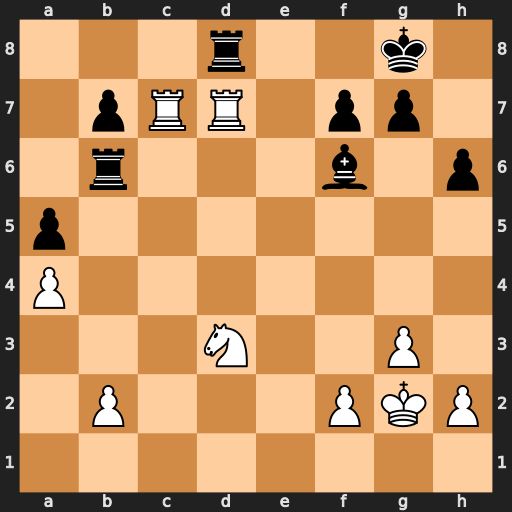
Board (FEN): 3r2k1/1pRR1pp1/1r3b1p/p7/P7/3N2P1/1P3PKP/8
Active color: w
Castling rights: -
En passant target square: -
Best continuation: Rxd8+ Bxd8 Rc8 Rd6 Nc5